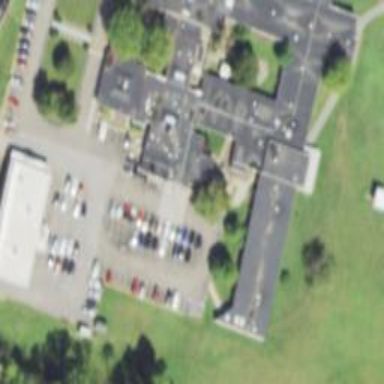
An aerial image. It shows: Hospital.